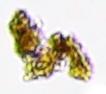
Label: Detritus